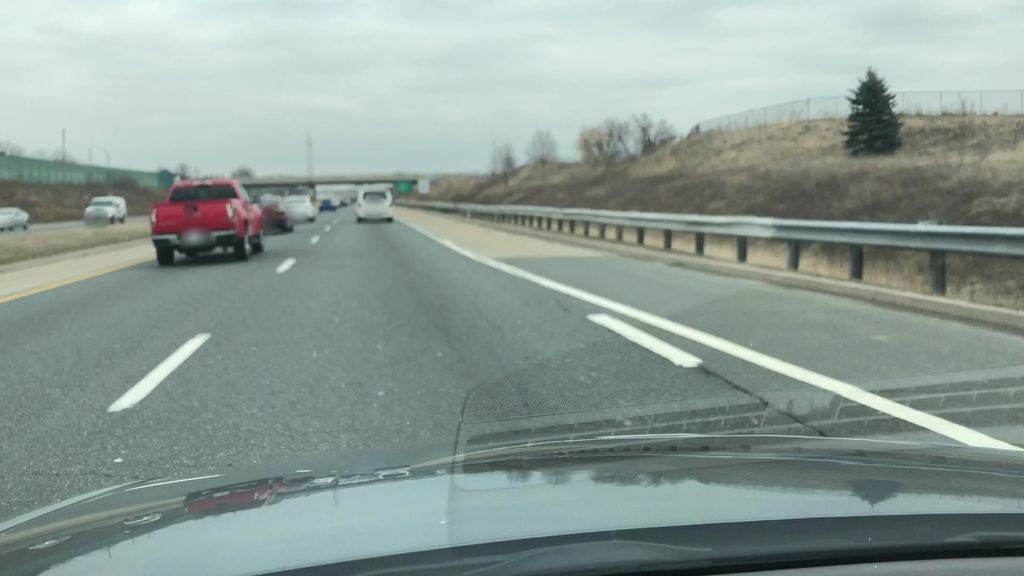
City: hamilton